Question: The list of Sublime Text autocompletions can have two columns. If I press tab to select an autocompletion, it always uses the right column. What if I want to autocomplete using the left column?

This question is not language specific, but for example if I type "B2J" I get the suggestion "B2JointDef - box2D.dynamics.joints.B2JointDef". It's what I want, but I already imported "box2D.dynamics.joints.*" so I just need "B2JointDef". However if I press tab or enter, I get the whole "box2D.dynamics.joints.B2JointDef".
Do I need to use a more intelligent autocomplete package, or is there some way to get the left column?
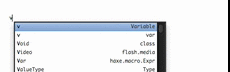
Answer: Use <URL>. It should know that you have imported the package